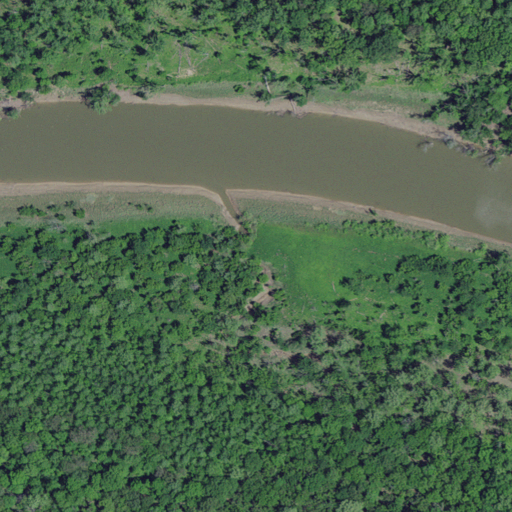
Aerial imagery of valley in Kentucky named Froman Hollow containing woody wetlands, open water, herbaceous wetlands, and deciduous forest